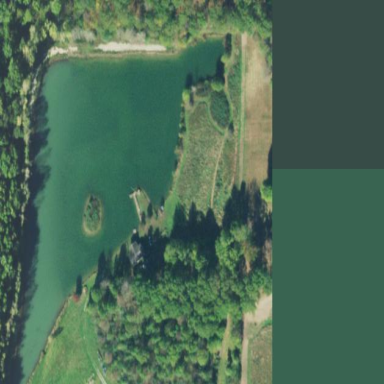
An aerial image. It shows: Pond surrounded by natural water.